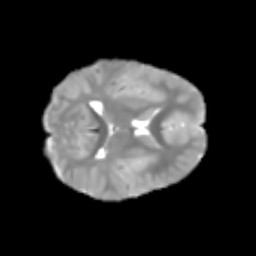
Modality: T2w
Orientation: axial
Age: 7
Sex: male
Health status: healthy